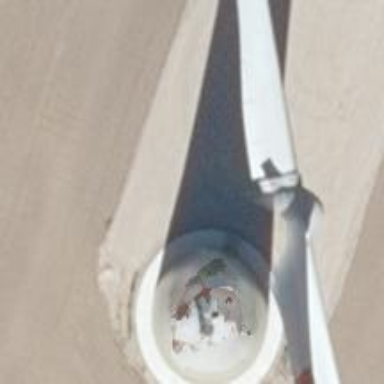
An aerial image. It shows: Wind generator powered by horizontal axis wind turbine.